Brain MRI, t1w sequence, axial 2D slice.
Patient: age 37, sex F, weight 95 kg, height 1.95 m
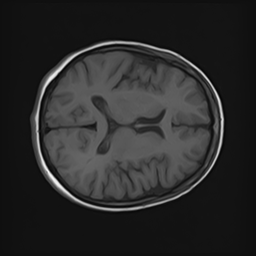